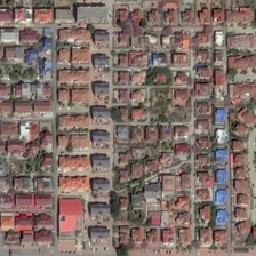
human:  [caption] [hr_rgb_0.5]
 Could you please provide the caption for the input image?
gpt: There are a lot of people on the street

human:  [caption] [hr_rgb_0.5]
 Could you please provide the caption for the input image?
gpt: Many people are walking along the street.

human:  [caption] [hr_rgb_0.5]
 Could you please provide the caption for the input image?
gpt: There are a lot of people on the road in wide angle.

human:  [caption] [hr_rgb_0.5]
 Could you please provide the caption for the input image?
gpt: The big one has a lot of people walking down the street.

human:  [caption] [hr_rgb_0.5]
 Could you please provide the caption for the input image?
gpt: There are a lot of people on the street.